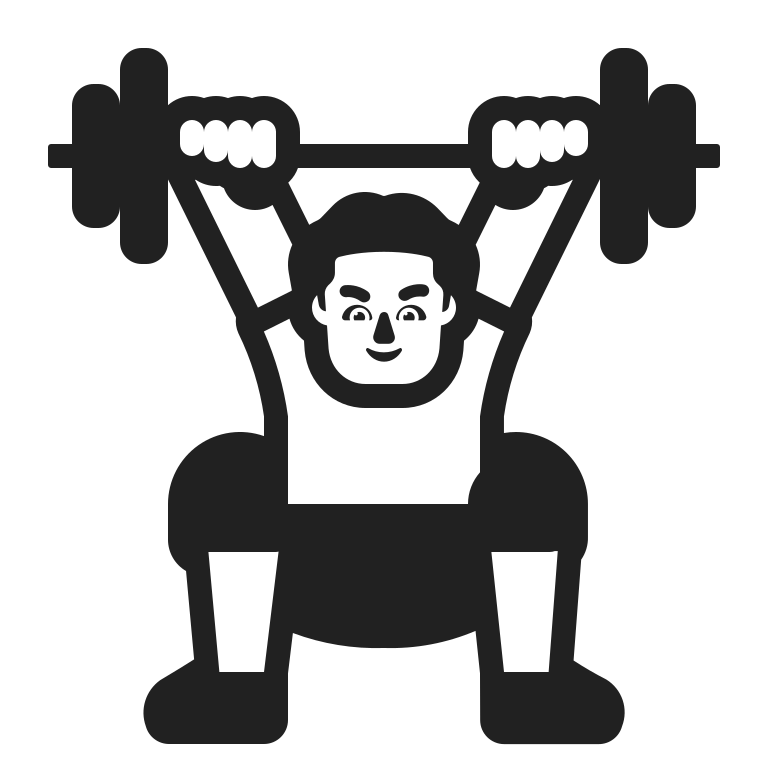
man lifting weights high contrast default